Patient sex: M
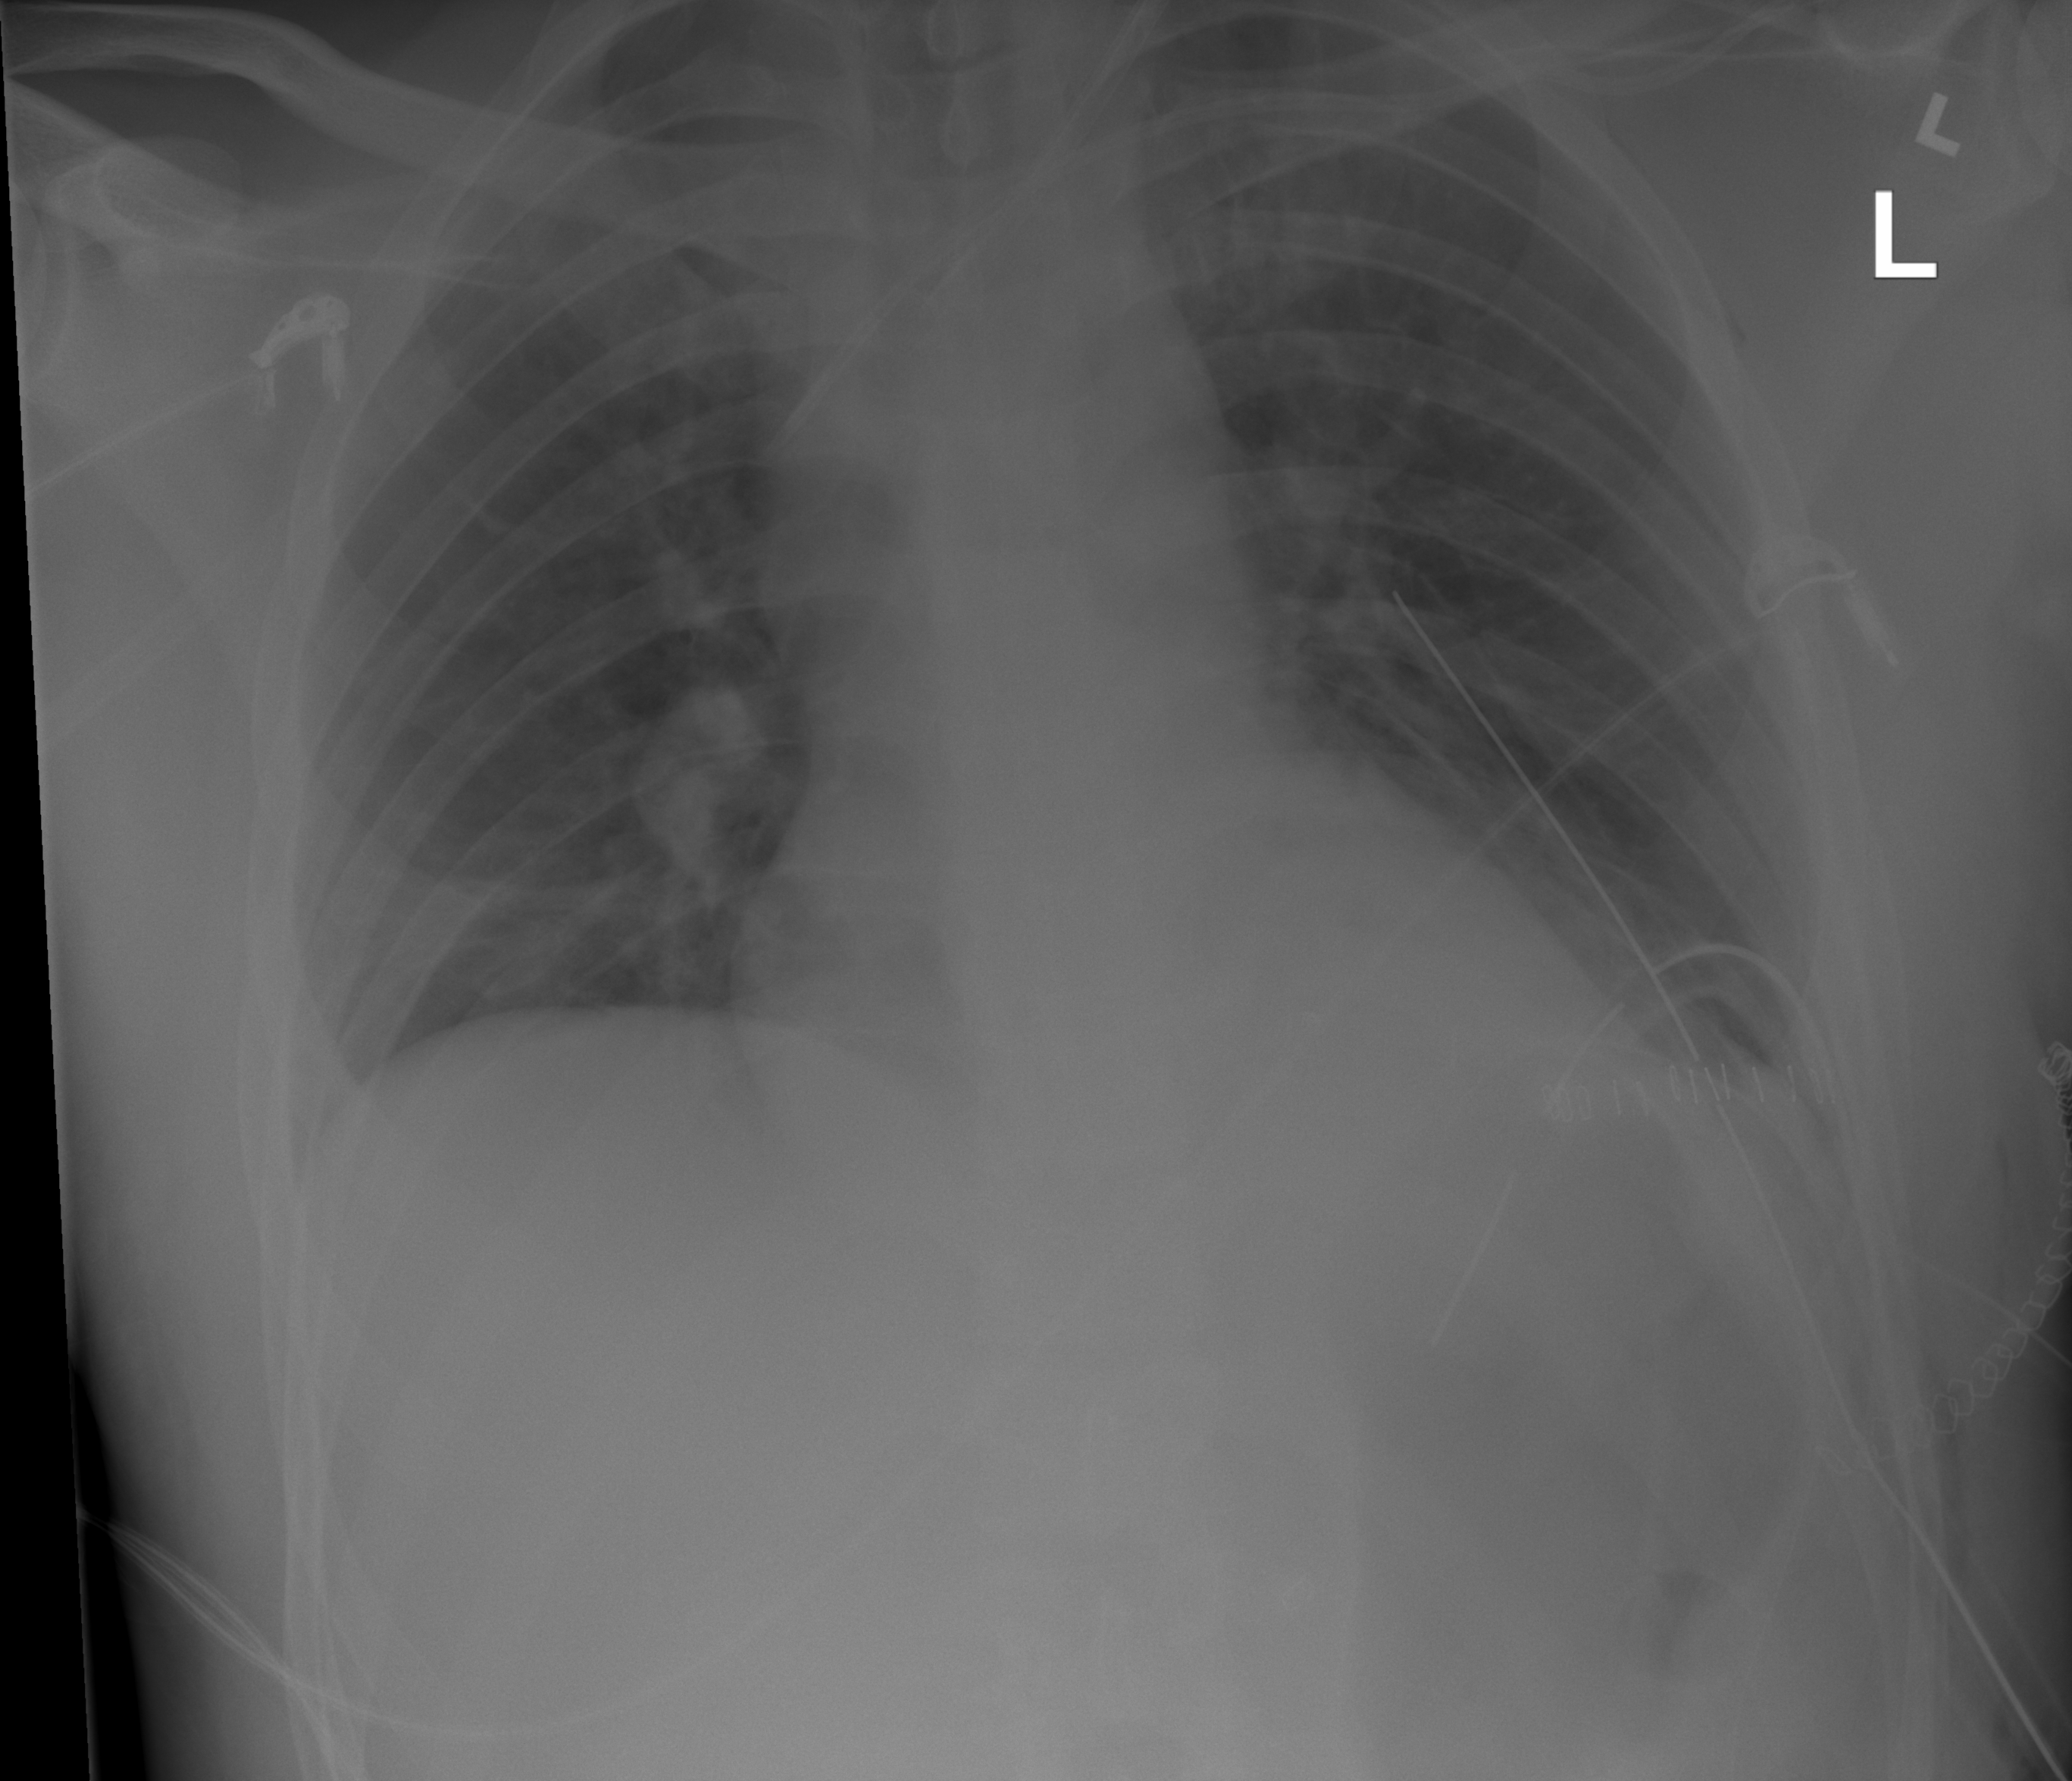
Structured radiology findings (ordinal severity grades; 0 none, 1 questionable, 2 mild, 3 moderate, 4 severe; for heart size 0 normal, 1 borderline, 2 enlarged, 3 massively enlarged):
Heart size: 0
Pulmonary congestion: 0
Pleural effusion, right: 0
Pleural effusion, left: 1
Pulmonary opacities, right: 0
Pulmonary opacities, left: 0
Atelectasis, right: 2
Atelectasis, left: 0